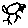
Label: bird